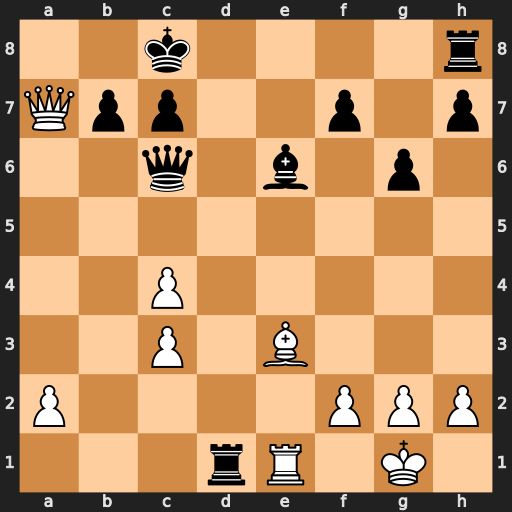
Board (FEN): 2k4r/Qpp2p1p/2q1b1p1/8/2P5/2P1B3/P4PPP/3rR1K1
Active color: w
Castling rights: -
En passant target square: -
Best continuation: Qa8+ Kd7 Rxd1+